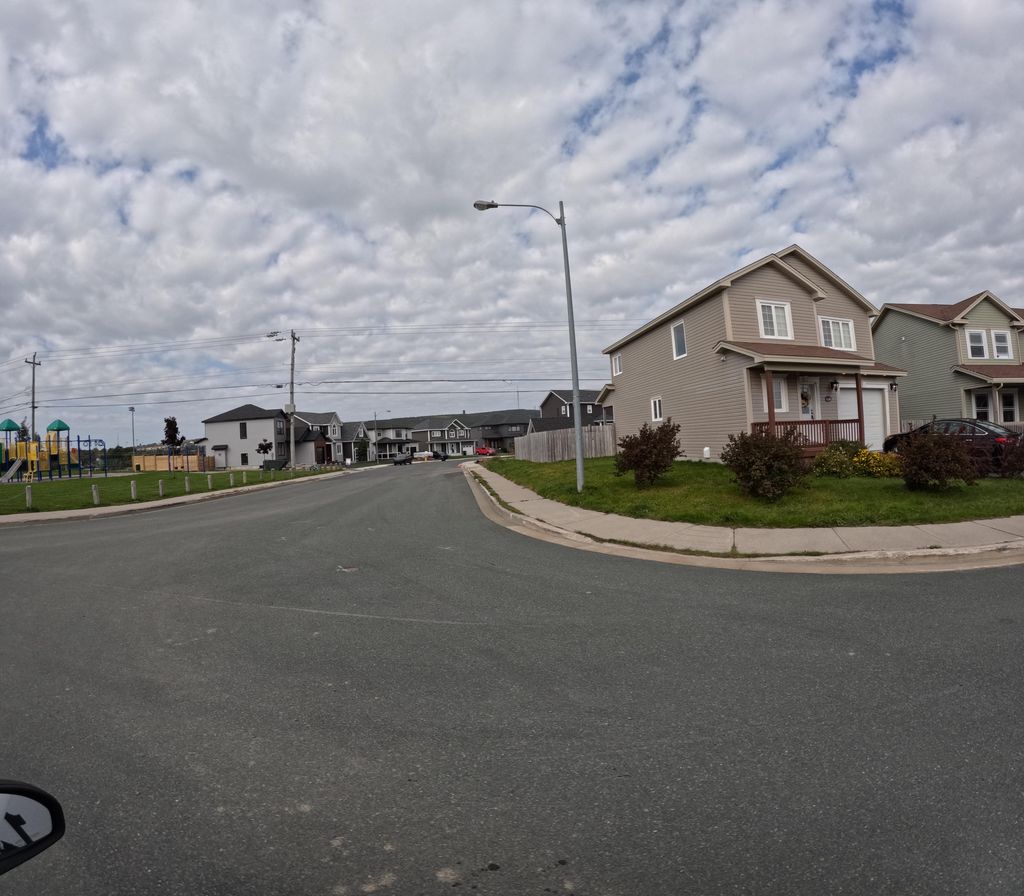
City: st_johns